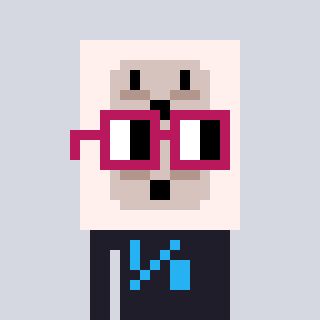
a pixel art character with square dark red glasses, a outlet-shaped head and a grayscale-colored body on a cool background